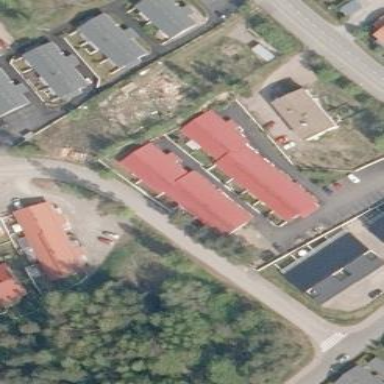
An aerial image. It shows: Terrace building.